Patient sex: F
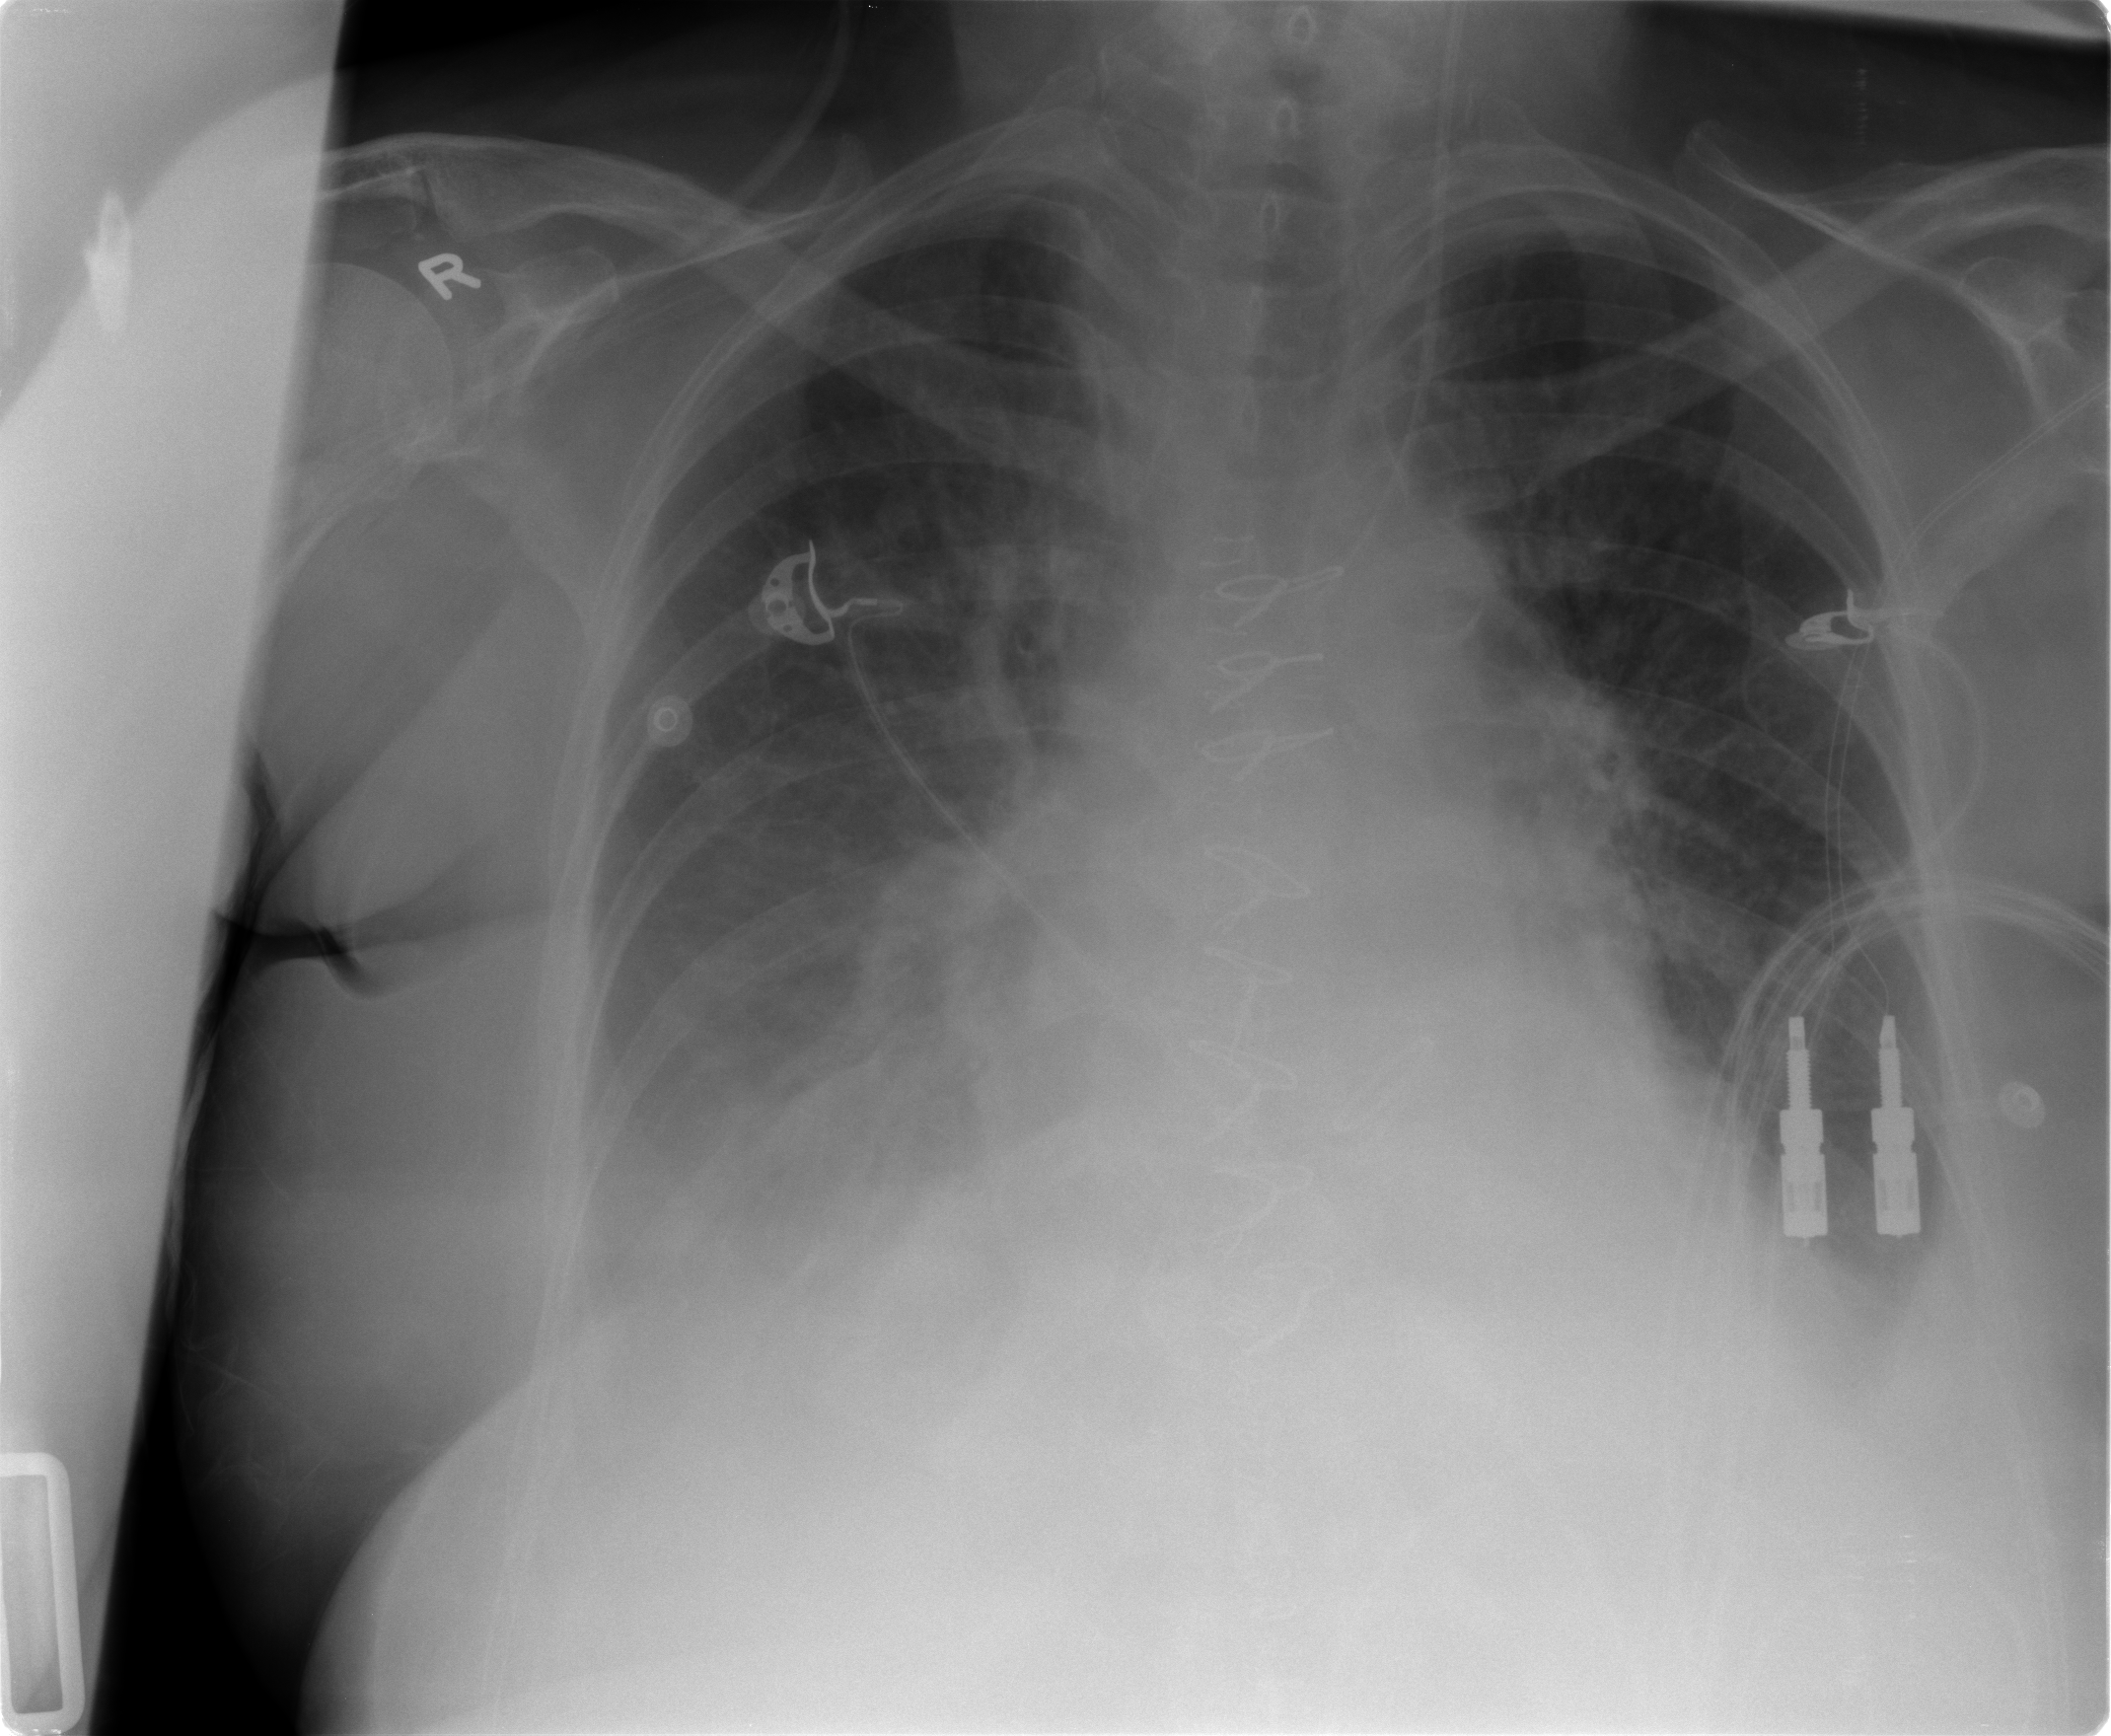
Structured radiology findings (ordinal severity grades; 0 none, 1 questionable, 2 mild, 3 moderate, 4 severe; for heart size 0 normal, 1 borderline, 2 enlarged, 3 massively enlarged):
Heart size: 2
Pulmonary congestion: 2
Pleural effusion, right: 3
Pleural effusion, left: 2
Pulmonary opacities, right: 0
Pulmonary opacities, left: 0
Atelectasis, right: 3
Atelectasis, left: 2